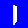
Digit: 1